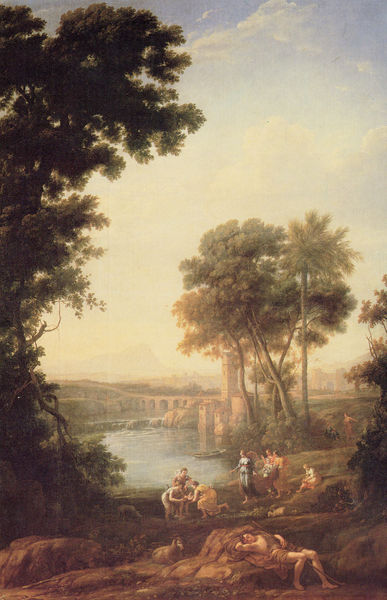
Titel: Moses im Schilfkorb
Künstler: Claude Lorrain
Standort: Madrid
Institution: Museo del Prado
Schlagwörter: baum, berg, blau, blätter, felsen, gestein, gruppe, himmel, laub, mann, meer, nackt, schlaf, wasser, wolken, bäume, fluss, frauen, grün, landschaft, menschen, ocker, see, sitzen, stadt, teich, ufer, abend, braun, frau, hell, kleider, licht, männer, pfeiler, schwarz, weiss, tier, tiere, weg, wiese, wolke, beige, barock, mensch, pelz, stein, steine, bach, dämmerung, ebene, erde, hügel, natur, spiegelung, stamm, brücke, gewässer, sonne, kind, pflanzen, wald, boot, kinder, turm, fell, hellblau, klar, sommer, ruhe, liegen, ruhen, schlafen, schlafend, bogen, italien, süden, stab, berge, fels, gebirge, sonnenuntergang, tag, schlucht, wolkenlos, idylle, pause, rast, figuren, stille, romantik, wehr, spielen, palme, nackte, junge, abendrot, bögen, spiel, ruine, schaf, knabe, burg, durchblick, ideal, idyll, liegende, sumpf, büme, romantisch, lanschaft, antik, nymphen, laubbäume, spätsommer, palmen, aquädukt, viadukt, arkadien, genießen, genuß, hirte, schäfer, liegt, diana, faul, brückenpfeiler, adonis, lagern, kalssizismus, gefilde, akteion, palem, a, naturszene, woilken, acquadukt